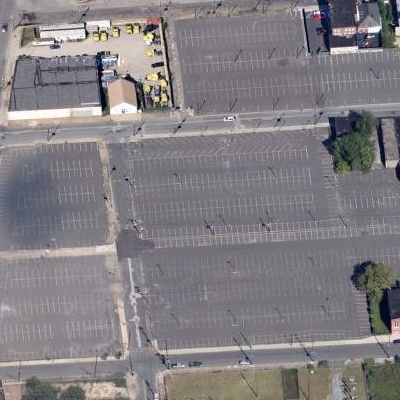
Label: gParking